Interaction volume radius: 5 \u00c5
Interaction volume height: 20 \u00c5
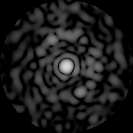
Disorder parameter: 0.8775